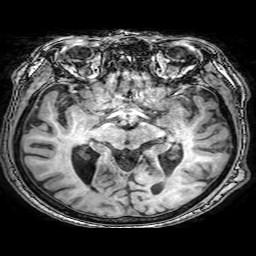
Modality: T1w
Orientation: coronal
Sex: male
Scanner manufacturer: philips
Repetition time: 0.008182 s
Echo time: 0.00376 s